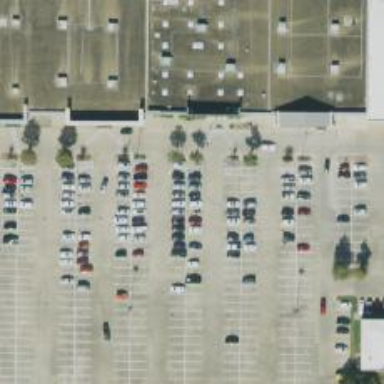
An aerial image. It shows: Parking space.